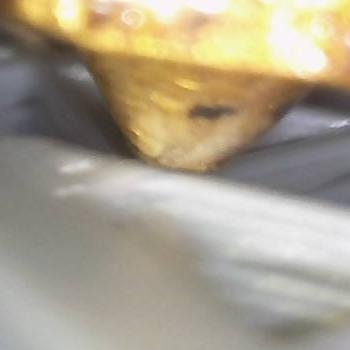
Flow rate: 100%